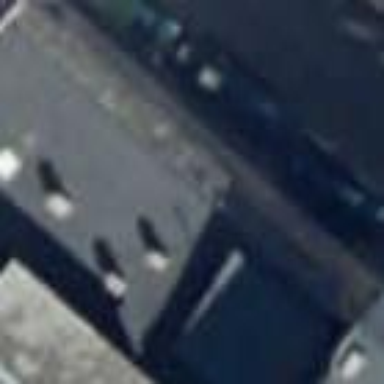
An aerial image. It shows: Beautiful church building.